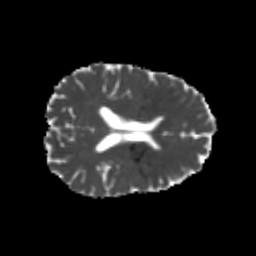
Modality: MD
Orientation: axial
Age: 26
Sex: female
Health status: healthy
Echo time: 0.074 s